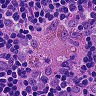
Metastatic tissue present: yes